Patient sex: F
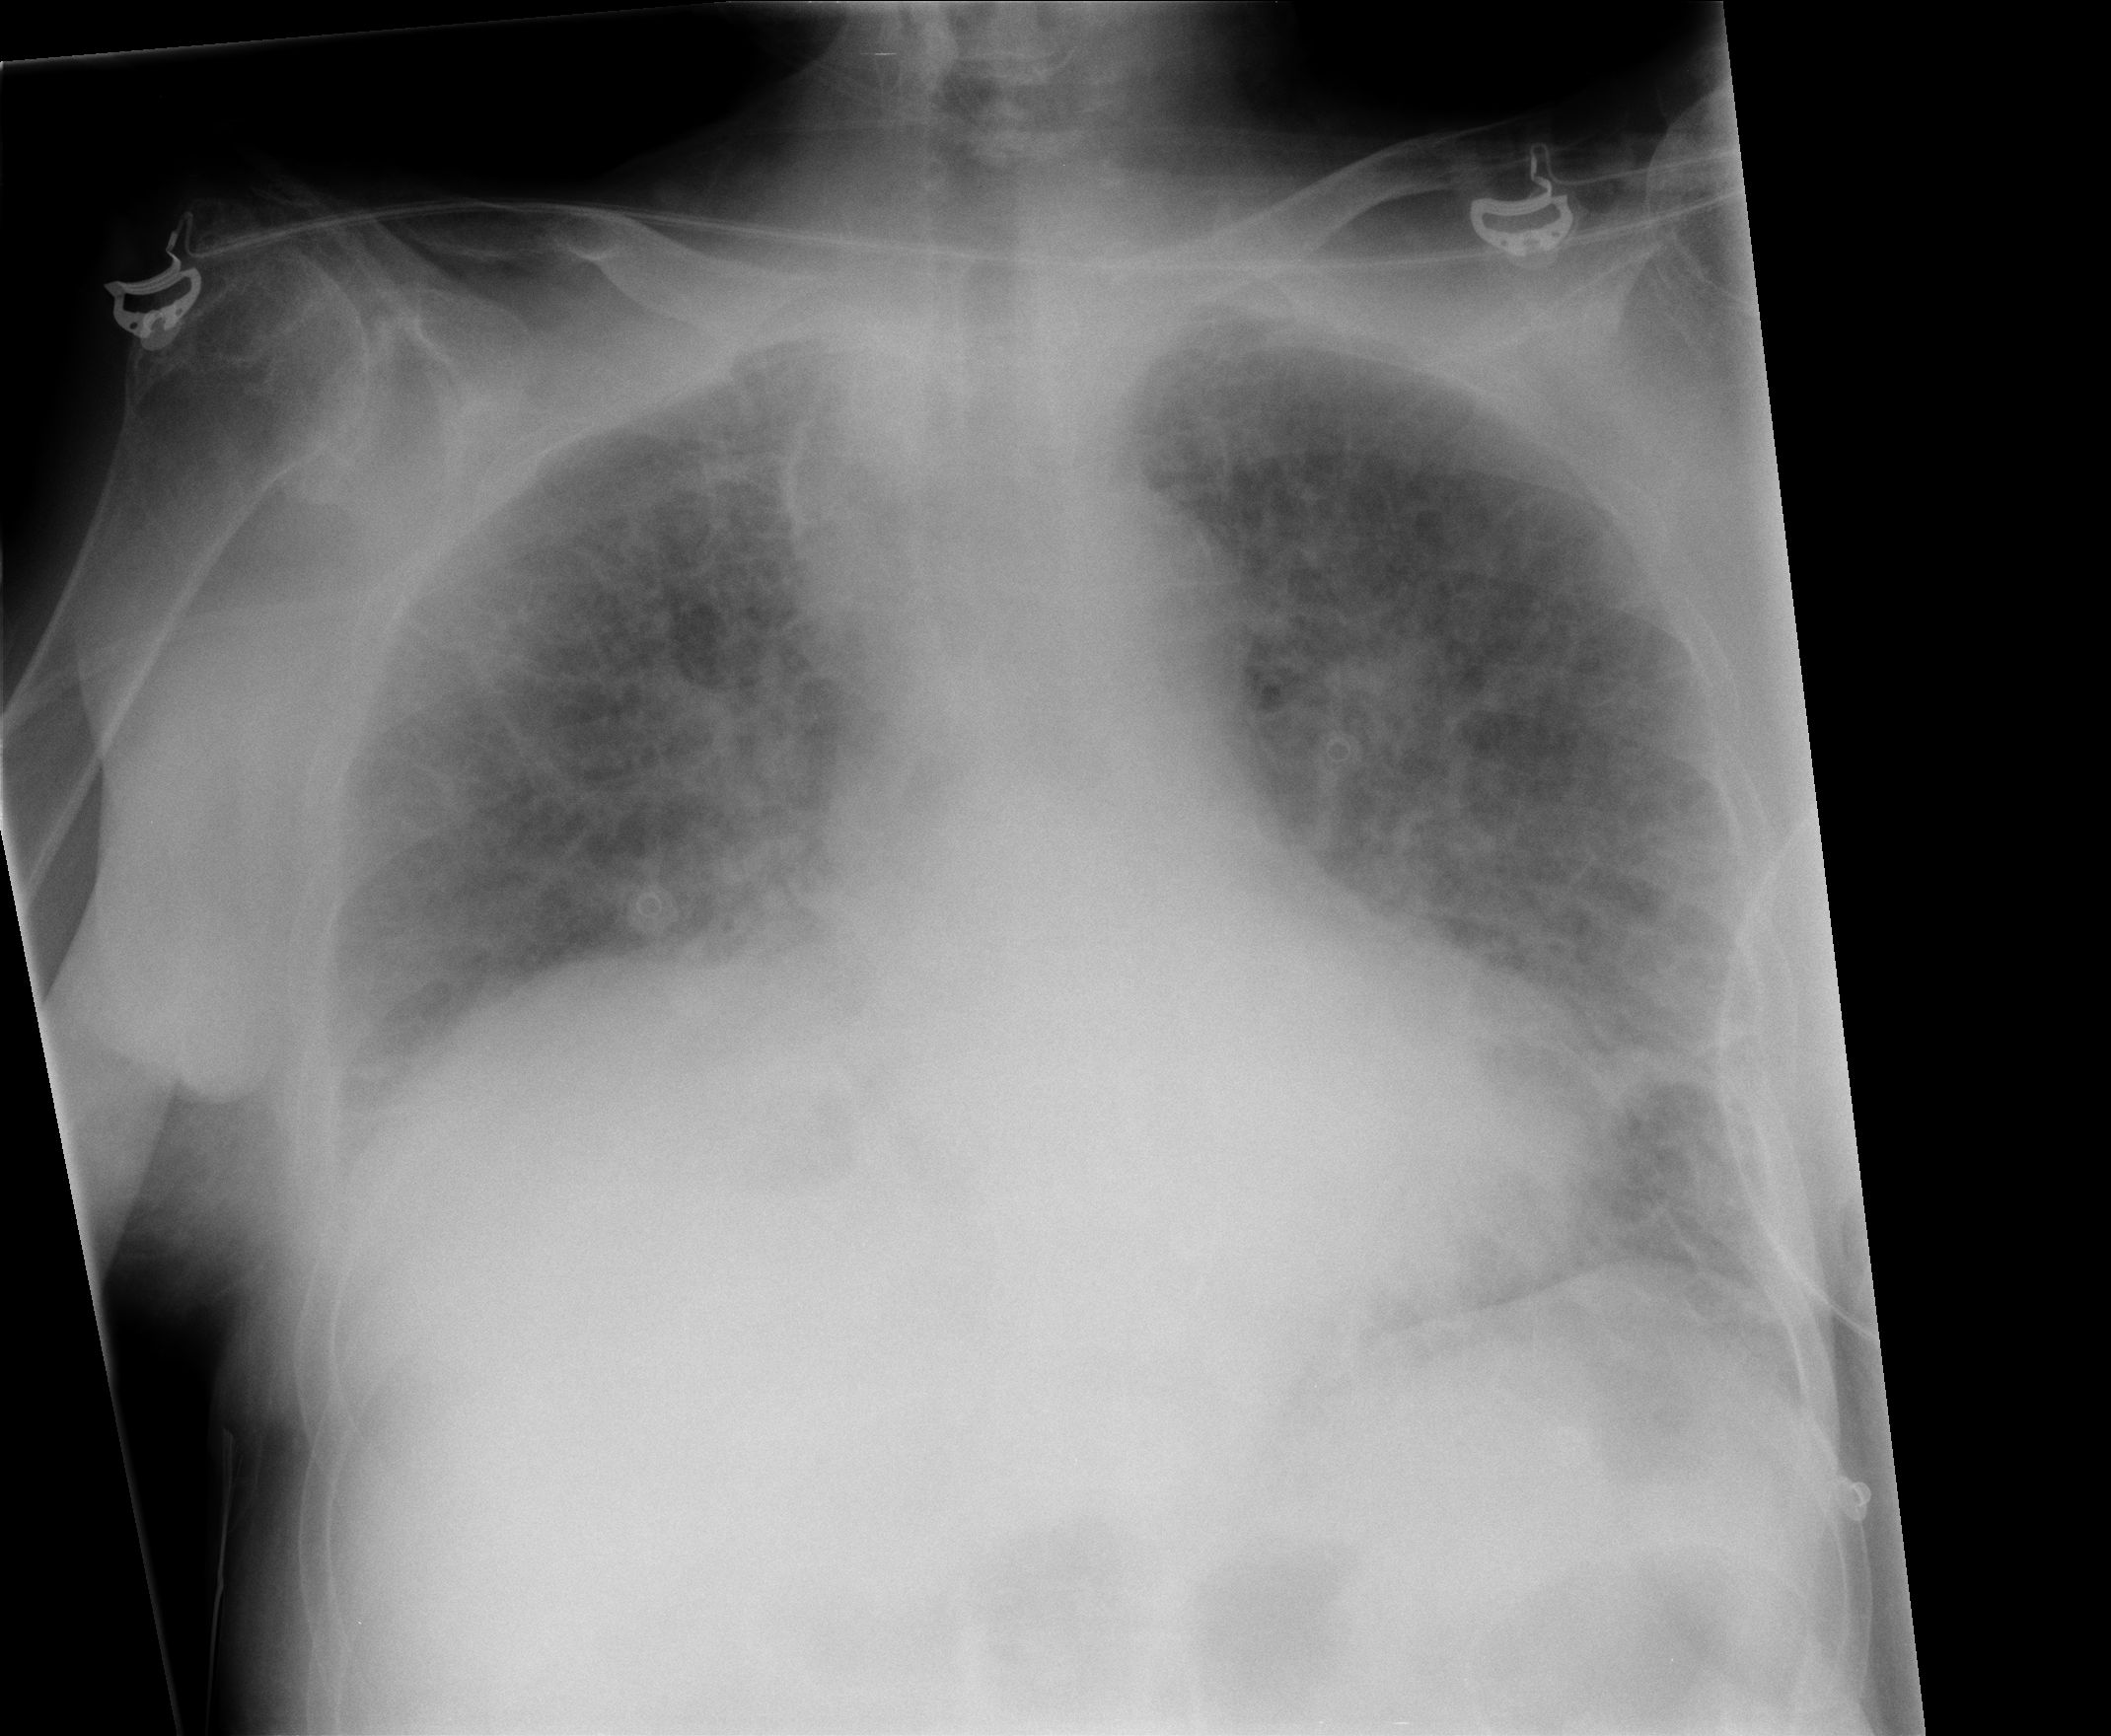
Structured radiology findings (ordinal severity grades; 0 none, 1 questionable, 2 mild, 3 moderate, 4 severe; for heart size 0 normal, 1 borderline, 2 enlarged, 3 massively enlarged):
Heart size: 0
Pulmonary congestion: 3
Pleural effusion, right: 1
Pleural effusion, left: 1
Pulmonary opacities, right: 3
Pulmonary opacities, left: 3
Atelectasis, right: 2
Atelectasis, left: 0